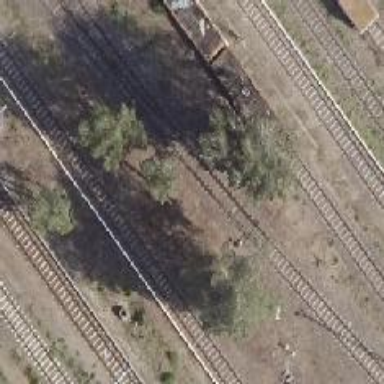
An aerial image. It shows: Yard used for service near light rail railway.